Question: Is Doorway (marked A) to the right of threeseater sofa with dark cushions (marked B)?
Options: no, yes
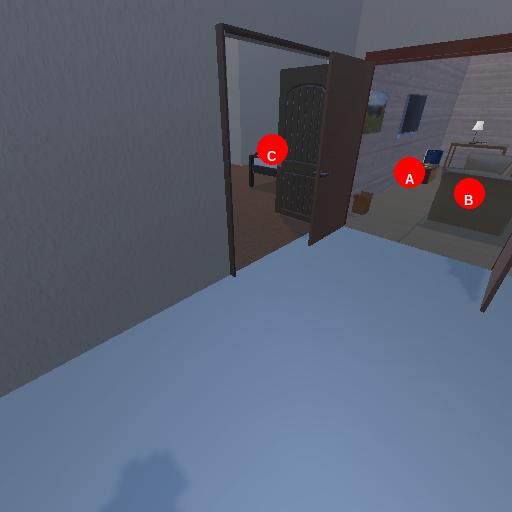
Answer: no